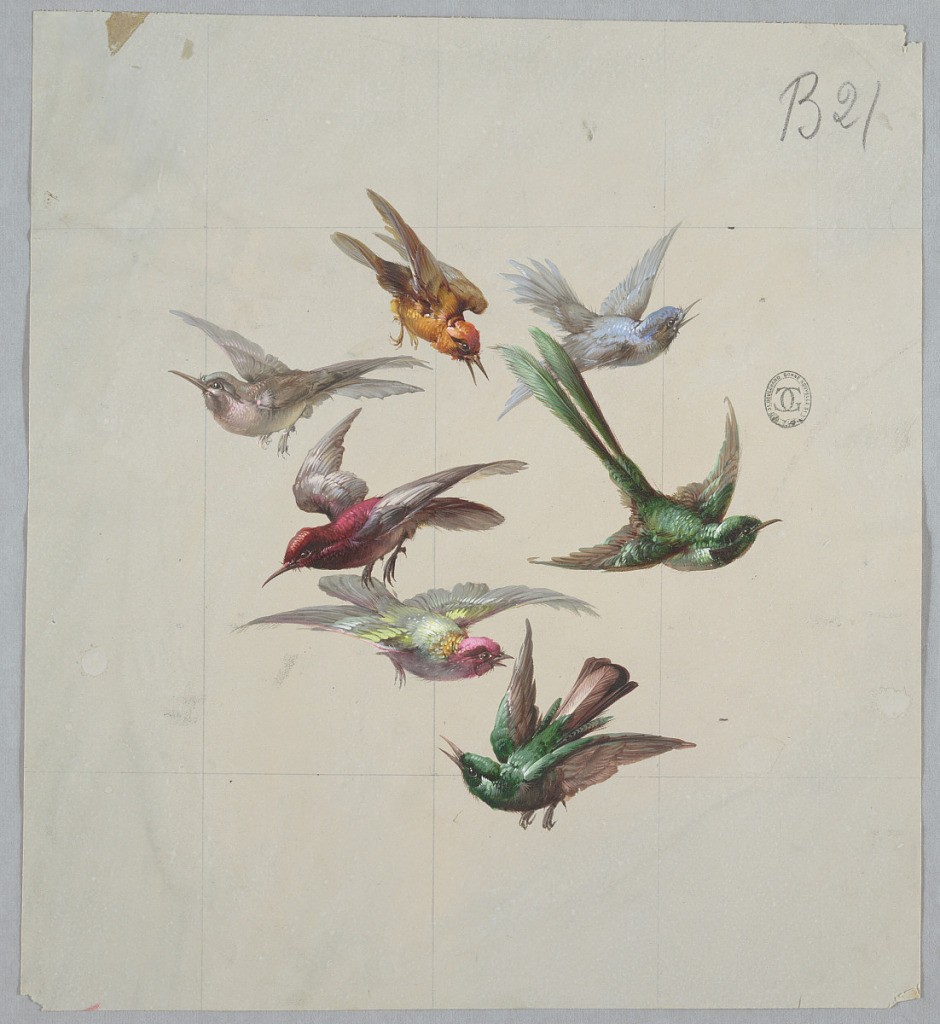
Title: Design for Wallpaper and Textiles: Birds
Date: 19th century
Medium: Brush and gouache, graphite on cream paper
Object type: Drawing
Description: Grouping of seven birds in flight, all flying different directions. Clockwise from top: brown bird facing downward and right, light blue bird facing right, green bird with long tailfeathers facing right, green with brown wing and tailfeathers bird facing left, white bird with pink head facing right, red bird with white wing and tailfeathers facing left, and gray bird facing left.